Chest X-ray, PA view. Patient: 61 years old, sex M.
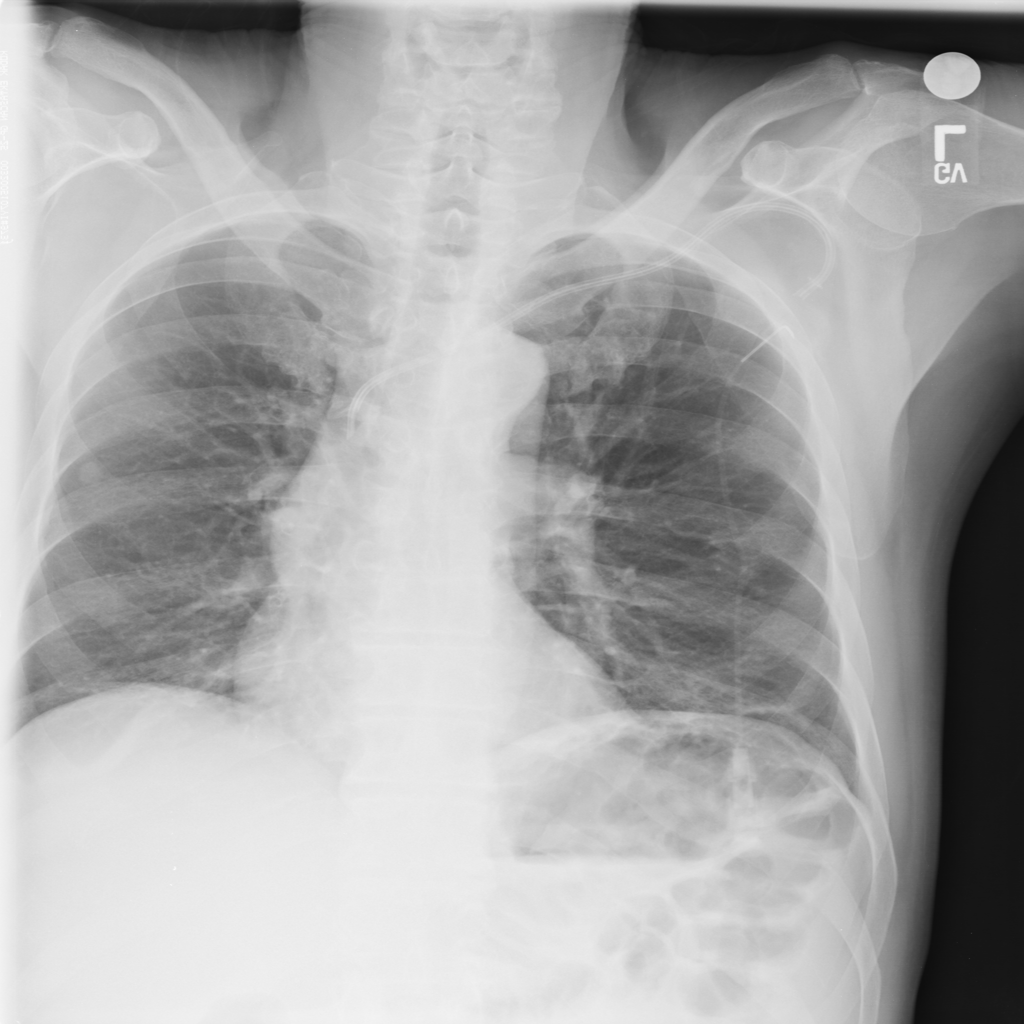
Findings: Atelectasis, Nodule